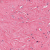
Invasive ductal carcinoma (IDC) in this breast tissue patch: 0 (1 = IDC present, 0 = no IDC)